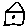
Label: house